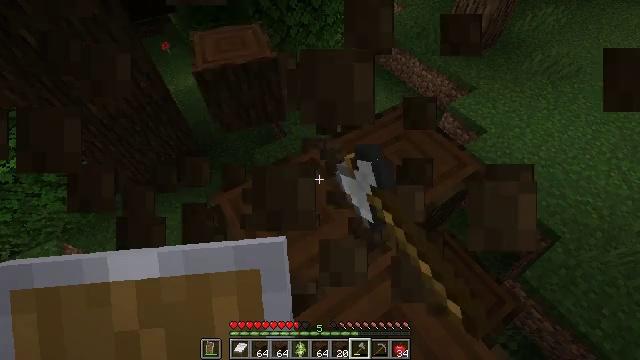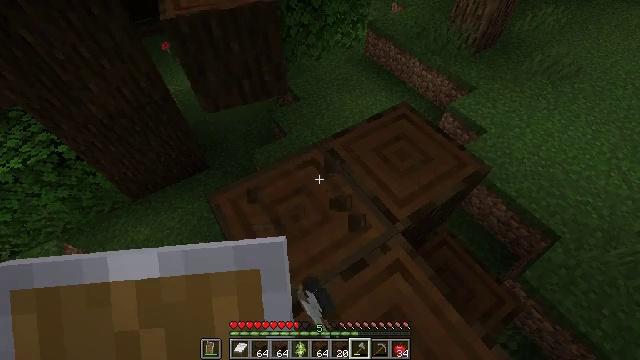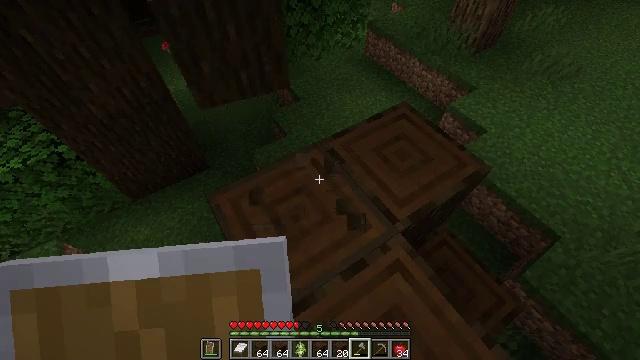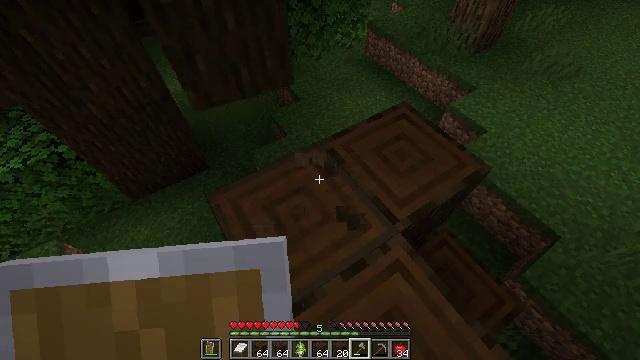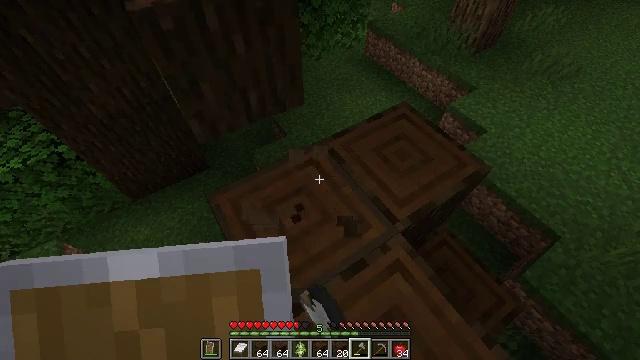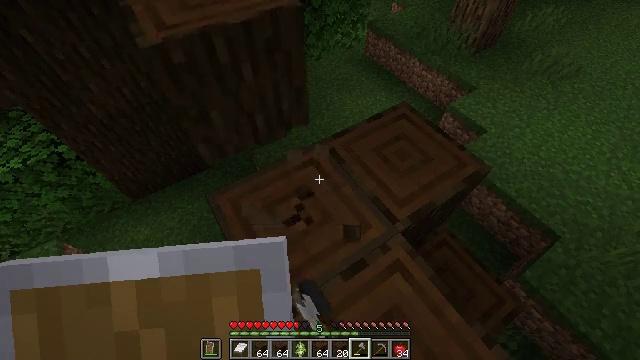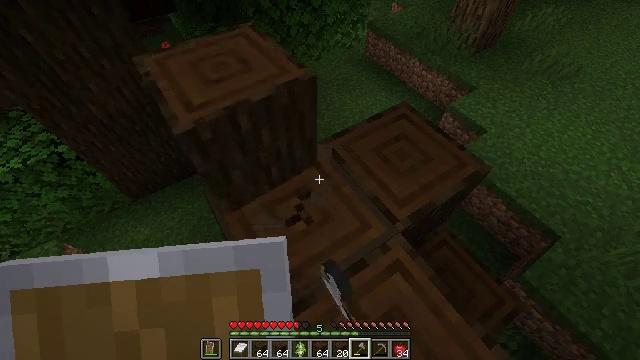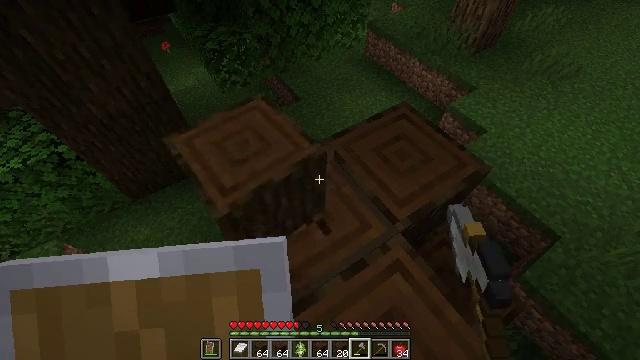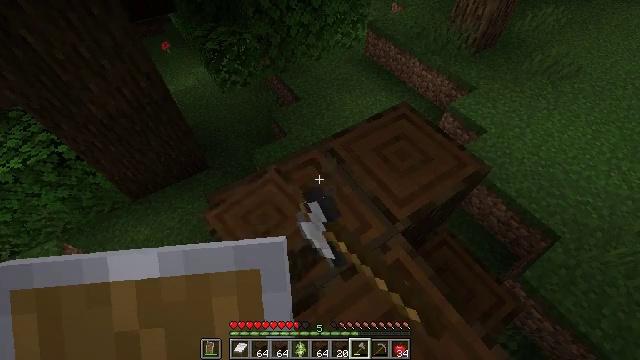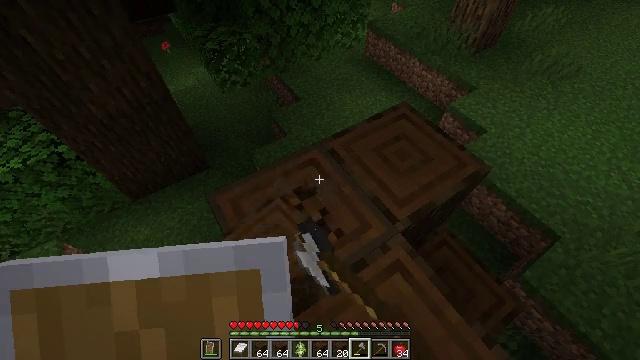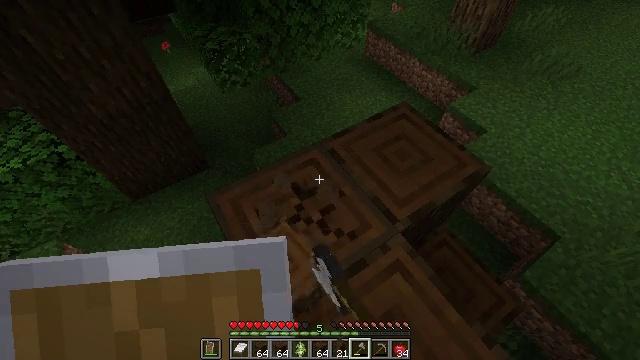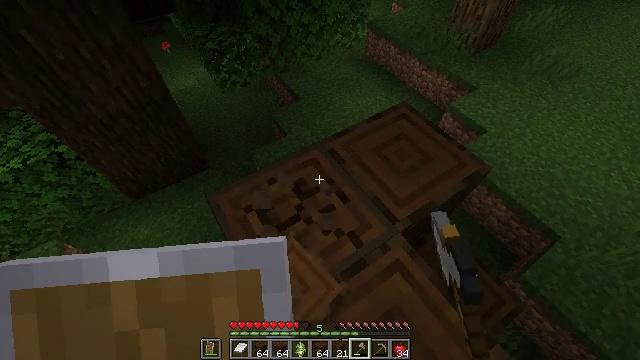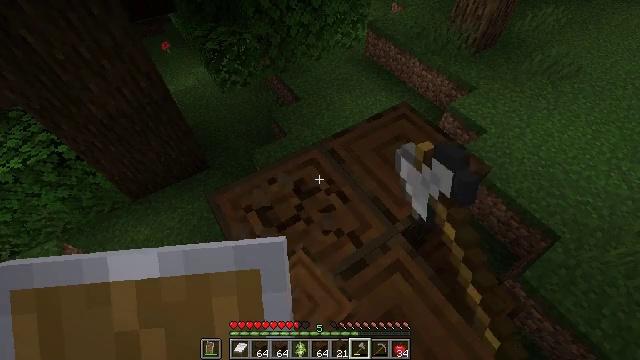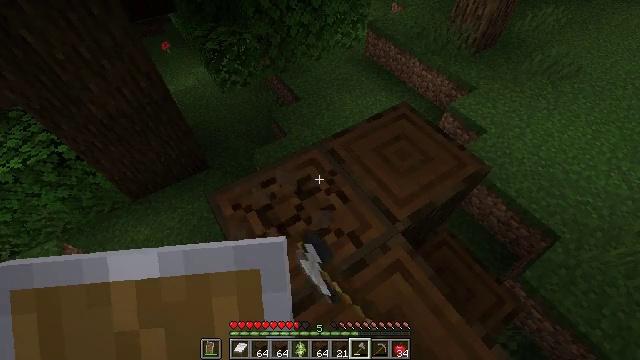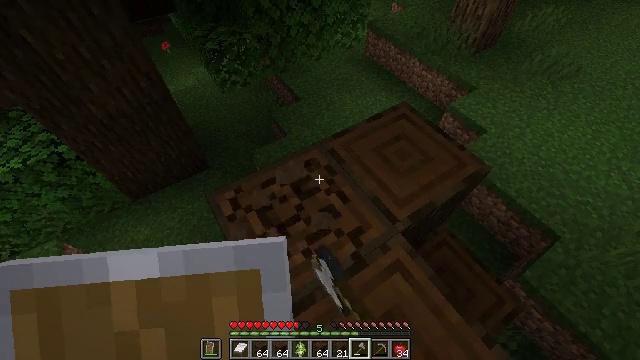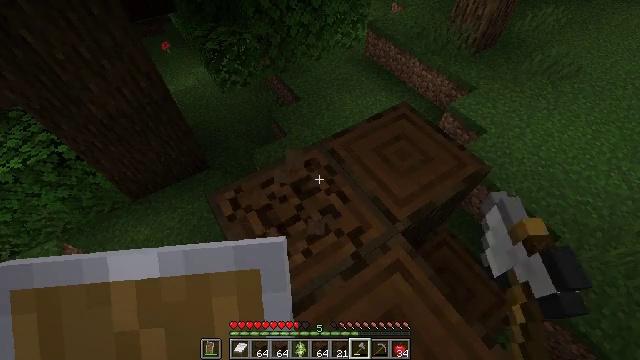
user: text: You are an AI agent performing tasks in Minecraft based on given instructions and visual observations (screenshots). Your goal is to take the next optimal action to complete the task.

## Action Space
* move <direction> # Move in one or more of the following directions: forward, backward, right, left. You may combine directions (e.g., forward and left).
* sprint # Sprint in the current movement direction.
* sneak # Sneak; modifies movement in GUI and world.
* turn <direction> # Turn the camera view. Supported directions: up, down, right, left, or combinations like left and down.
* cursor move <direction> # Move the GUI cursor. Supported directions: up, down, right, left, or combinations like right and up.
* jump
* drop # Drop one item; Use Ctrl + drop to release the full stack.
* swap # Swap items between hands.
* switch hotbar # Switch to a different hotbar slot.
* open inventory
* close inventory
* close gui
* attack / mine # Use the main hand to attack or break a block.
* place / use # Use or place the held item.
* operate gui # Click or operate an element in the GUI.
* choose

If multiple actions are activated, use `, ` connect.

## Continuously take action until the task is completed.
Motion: motion action
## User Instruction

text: Gather stripped dark oak for building.
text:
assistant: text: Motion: attack / mine
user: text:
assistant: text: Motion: attack / mine
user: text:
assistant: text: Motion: attack / mine
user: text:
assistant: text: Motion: attack / mine
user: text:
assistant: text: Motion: attack / mine
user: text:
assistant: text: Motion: attack / mine
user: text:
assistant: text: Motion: attack / mine
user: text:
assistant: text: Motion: attack / mine
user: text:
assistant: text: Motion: attack / mine
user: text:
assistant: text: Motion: attack / mine
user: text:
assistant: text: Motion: attack / mine
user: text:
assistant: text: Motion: attack / mine
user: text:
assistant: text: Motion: attack / mine
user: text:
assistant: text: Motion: attack / mine
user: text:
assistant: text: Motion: attack / mine
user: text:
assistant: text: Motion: attack / mine
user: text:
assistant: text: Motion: attack / mine
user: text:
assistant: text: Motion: attack / mine
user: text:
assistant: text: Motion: turn right, attack / mine
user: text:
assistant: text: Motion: turn right, attack / mine
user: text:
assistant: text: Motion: turn right, attack / mine
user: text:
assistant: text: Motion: attack / mine